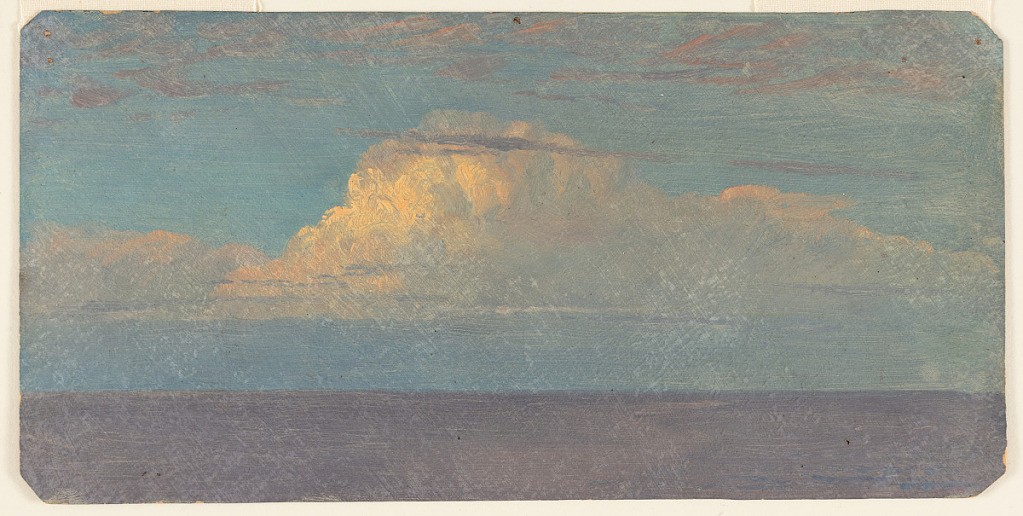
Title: Clouds at Sea
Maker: Frederic Edwin Church, American, 1826–1900
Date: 1860–1880
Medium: Oil and graphite on brown paperboard
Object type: Drawing
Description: Seascape and atmosphere sketch showing a view of an immense, billowing cloud in the distance over a flat and dark purple sea. Situated at center, the cloud is touched on its left with the golden-pink light of the setting or rising sun. Other wispy clouds are rendered in shades of red and purple, as the sky is, otherwise, a dark shade of blue.